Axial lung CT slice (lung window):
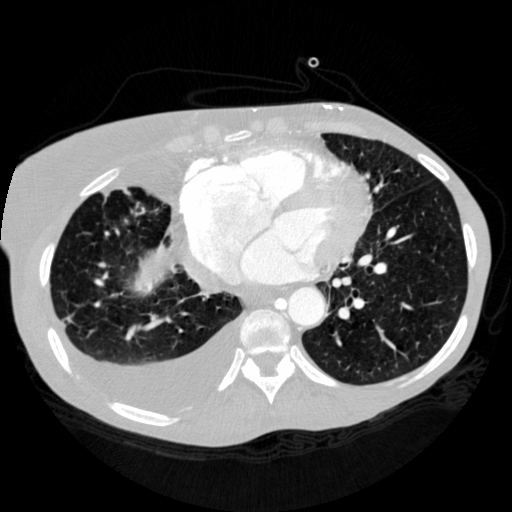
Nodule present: no